Field crop: maize
Growth stage: 2
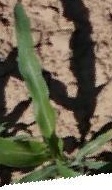
Species: maize